Breast ultrasound image
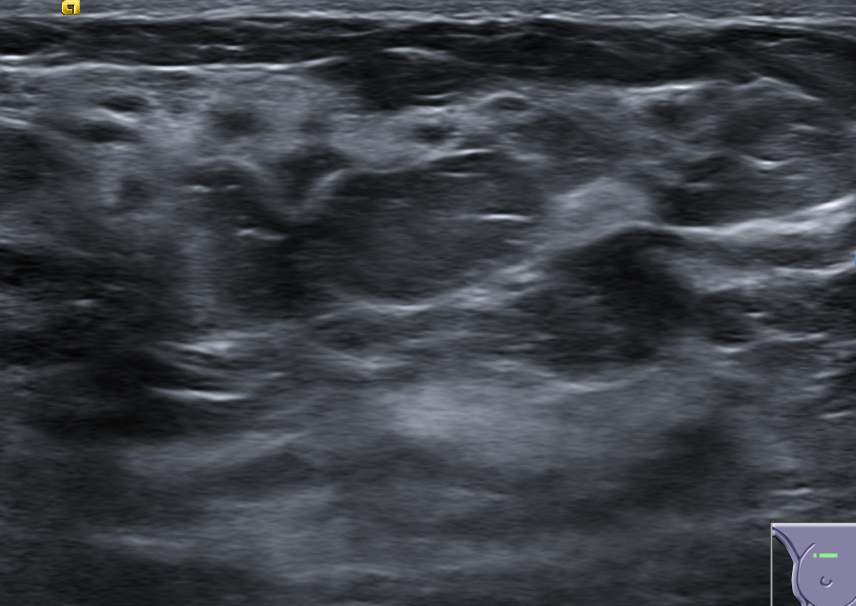
Diagnosis: normal